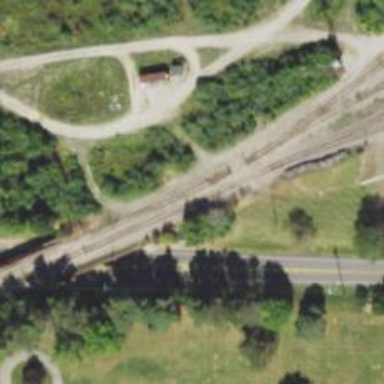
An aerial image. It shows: Railway track.